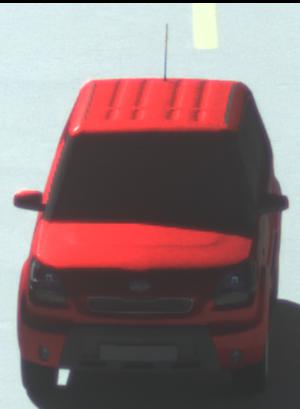
Make: KIA
Model: Soul 1.6
Detailed model: Soul (AM)
Model produced from: 2009/02
Model produced until: 2009/11
Doors: 5
Color: red
Road condition: dry road
Daytime: morning or afternoon
Contrast: high contrast